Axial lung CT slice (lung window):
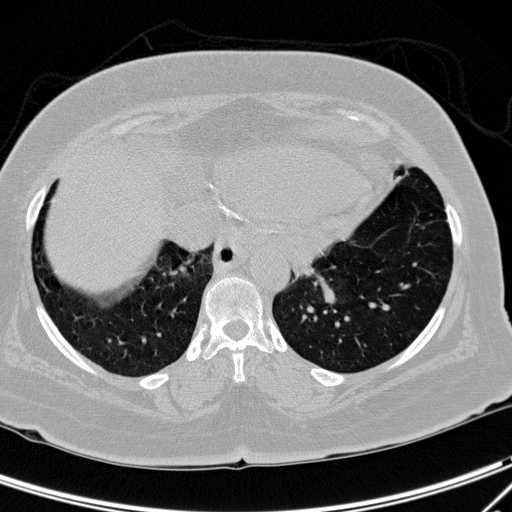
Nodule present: no